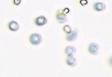
Label: Phaeocystis